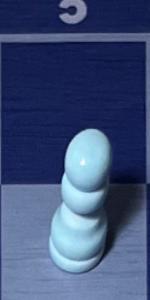
Label: Pawn_White